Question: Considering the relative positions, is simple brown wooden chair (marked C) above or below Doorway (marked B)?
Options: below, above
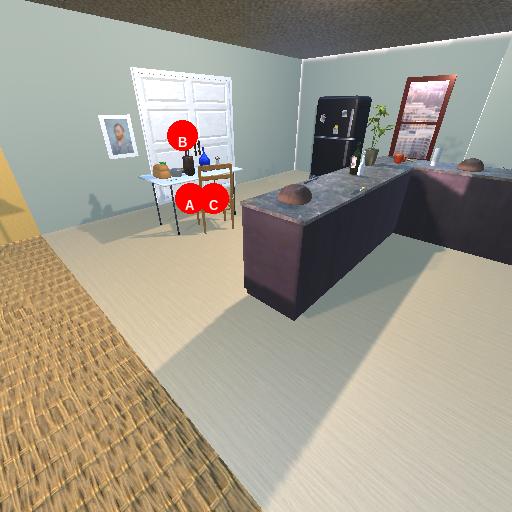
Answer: below